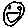
Label: smiley face